Current action and preconditions to check: trajectory_clear

Your task: For each precondition in the list above, predict whether it will hold at this action.

Consider the current scene as observed from the mobile robot's camera, and analyze the predicted future states of all dynamic agents (e.g., people, animals, vehicles, or any moving entities) within the NEXT SECOND.

IMPORTANT: Only answer "very likely" if you are absolutely certain—based on strong, clear evidence—that a dynamic agent will violate the precondition in the predicted future state. Do NOT answer "very likely" for unlikely, ambiguous, or low-probability risks.

Ask yourself for each precondition: Is there a high probability, with clear and convincing evidence, that the predicted future states of any dynamic agent will interfere with the predicted future state of the currently executing action within the NEXT SECOND, causing that precondition to fail?

Assess the risk level based on these predictions. Use "likely" or "very likely" if motions create a clear risk of interference.

Use "neutral" or "improbable" if agents are nearby but their predicted paths are clearly diverging or non-conflicting.

Failure Risk Categories: "very improbable", "improbable", "neutral", "likely", "very likely"

Answer Format: Output ONLY the probability_of_failure value from these categories: "very improbable", "improbable", "neutral", "likely", "very likely"

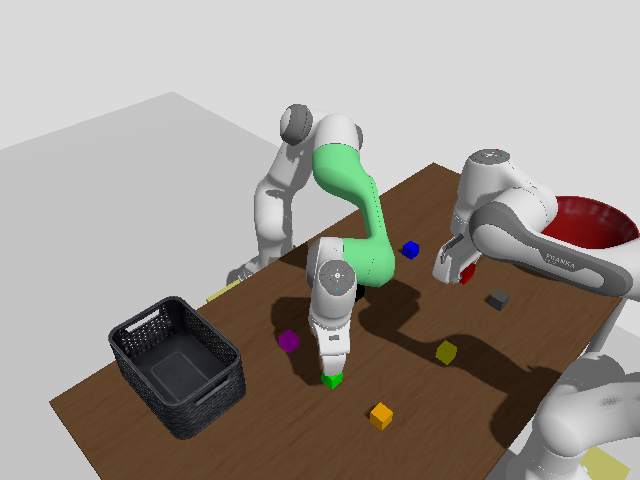

Answer: very improbable